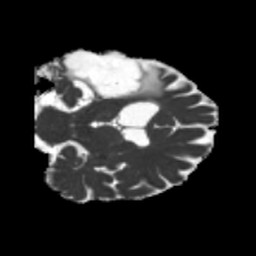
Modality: MD
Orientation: coronal
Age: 54
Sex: male
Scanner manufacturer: siemens
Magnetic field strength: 3 T
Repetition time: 5.25 s
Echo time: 0.08 s